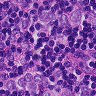
Metastatic tissue present: yes